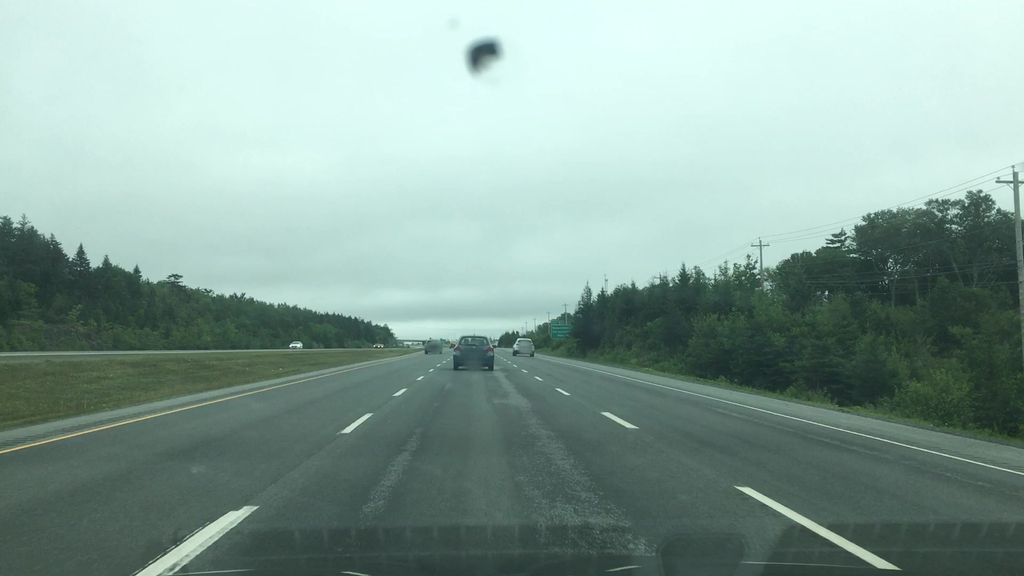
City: halifax